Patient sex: F
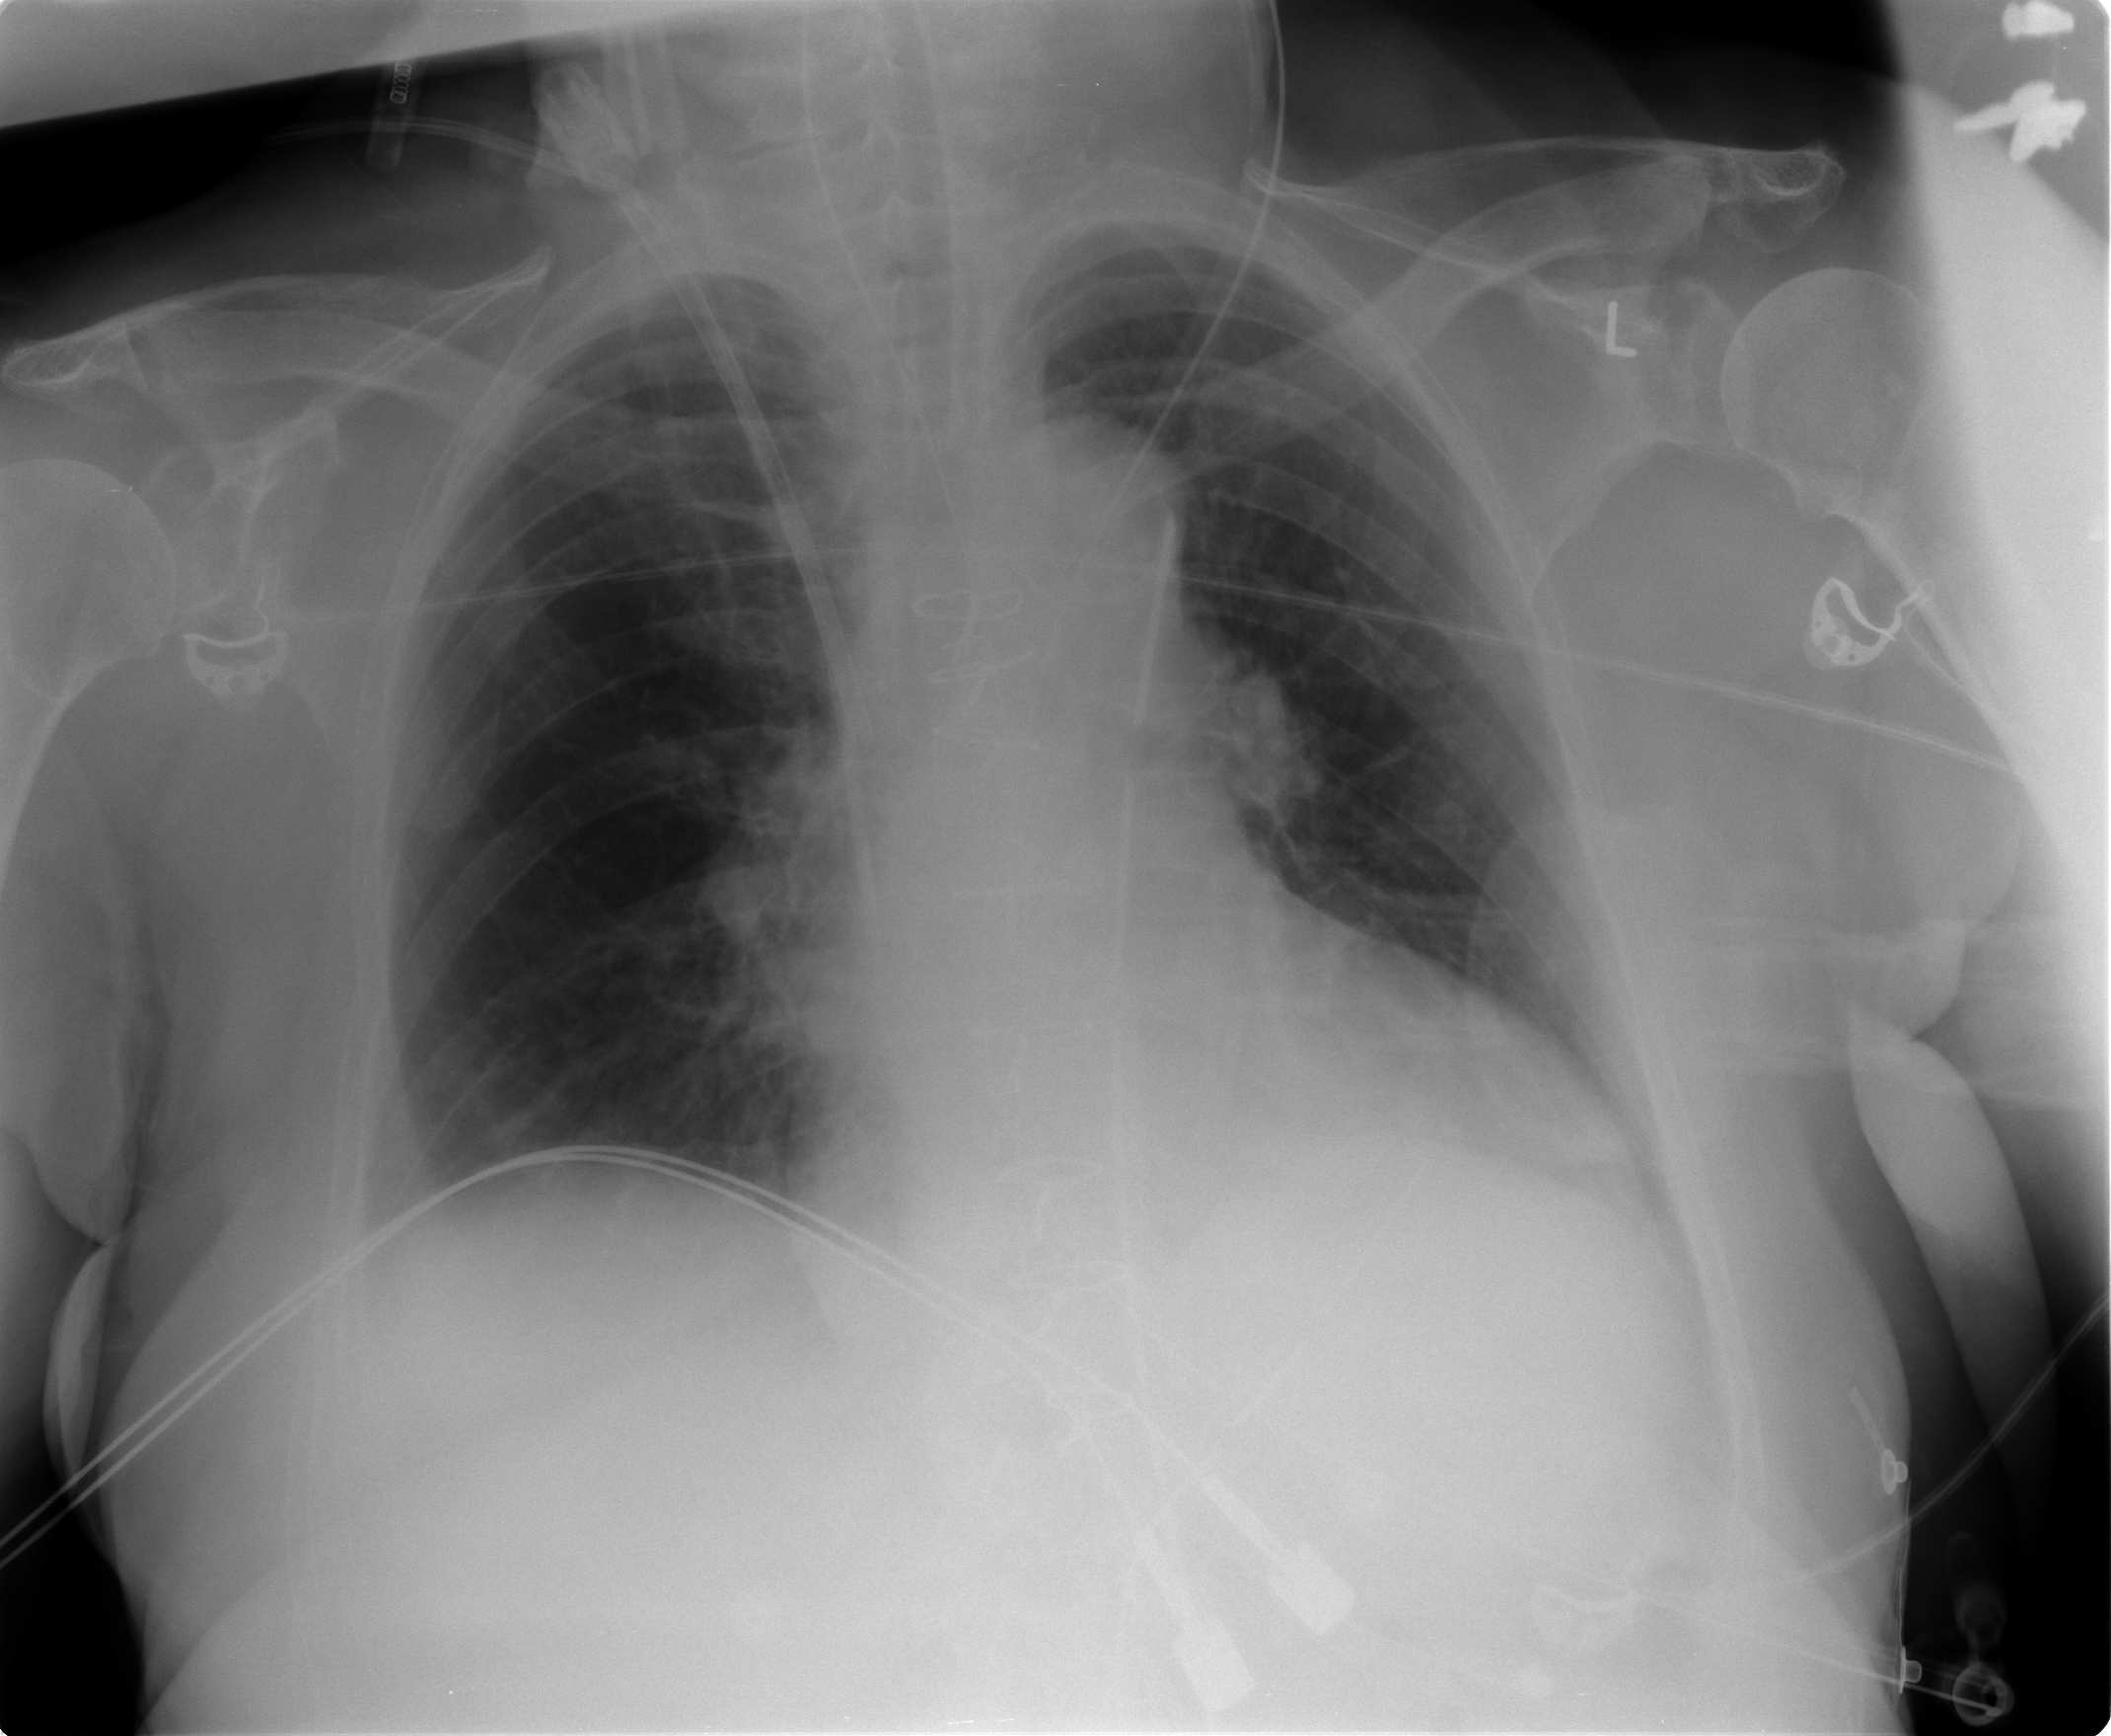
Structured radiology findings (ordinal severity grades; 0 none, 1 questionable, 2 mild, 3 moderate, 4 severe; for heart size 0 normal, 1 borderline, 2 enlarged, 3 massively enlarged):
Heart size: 2
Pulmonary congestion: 0
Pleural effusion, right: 1
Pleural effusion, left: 1
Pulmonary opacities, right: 0
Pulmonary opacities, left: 0
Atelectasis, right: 1
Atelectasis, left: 1